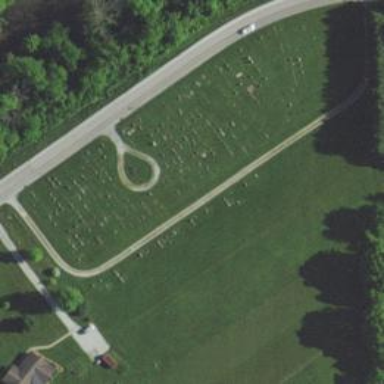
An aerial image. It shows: Cemetery.